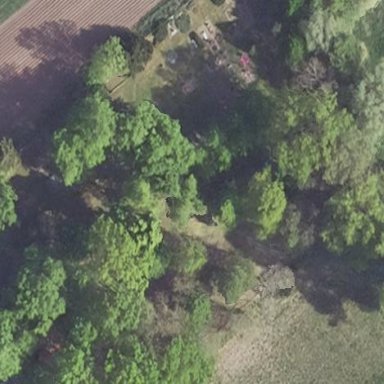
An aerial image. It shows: Cemetery.